Question: I have used one parent table that is table_body. One child table that is sub_table(as i would like to place this sub_table inside a PdfPCell in the parent table. ). I want to draw a line when a row is complete for the parent table as per my requirement. But, the issue is bottomborder for the subtable and for the general pdfPcell 'body_cell_bottomBorder' is not getting aligned in a single straight line.
'''
PdfPTable table_body = new PdfPTable(2); // main table
table_body.getDefaultCell().setBorder(Rectangle.NO_BORDER); // set border to none
table_body.setWidthPercentage(100.0f);
table_body.setWidths(new float[] {3.0f,1.0f,});
table_body.setSpacingBefore(6);
PdfPTable sub_table = new PdfPTable(1); // sub table
sub_table.getDefaultCell().setBorder(Rectangle.NO_BORDER); // set border to none
body_cell_bottomBorder.setPhrase(new Phrase("Example",font_body)); // this cell has the bottom border only
Image image = Image.getInstance(BarCode.createBarcode("example"));
body_cell = new PdfPCell(image, true); // this cell has no border at all
body_cell.setBorder(Rectangle.NO_BORDER);
sub_table.addCell(body_cell); // added one row in the sub table
sub_table.addCell(body_cell_bottomBorder); // added second row in the sub table and also want a bottom border
table_body.addCell(sub_table); // added subtable into the parent table pdfpcell
body_cell_bottomBorder.setPhrase(new Phrase(RPL,font_body)); // now adding second column value in parent table pdfPcell and want a bottom border only
table_body.addCell(body_cell_bottomBorder); // added to the parent table
'''
Problem is these two cells of parent table do not make a complete single straight line which i want.

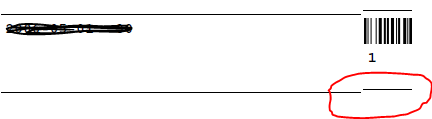
Answer: One way:
- 'PdfPTable''PdfPCell''Rectangle.NO_BORDER'- 'PdfPCell''PdfPTable'
Example in C#, since this question is tagged w/'itextsharp':
'''
string text = "0000";
int topBottomBorder = Rectangle.BOTTOM_BORDER | Rectangle.TOP_BORDER;
using (Document document = new Document()) {
PdfWriter writer = PdfWriter.GetInstance(document, STREAM);
document.Open();
PdfPTable parentTable = new PdfPTable(2);
PdfPCell cell = new PdfPCell() {
Phrase = new Phrase(text), Border = topBottomBorder
};
parentTable.AddCell(cell);
// in 'child' PdfPTable *ALL* PdfPCells set *WITH NO* border
PdfPTable childTable = new PdfPTable(1);
childTable.AddCell(new PdfPCell
(
(new BarcodeQRCode(text, 1, 1, null)).GetImage()
)
{ Border = Rectangle.NO_BORDER, PaddingTop = 1 }
);
childTable.AddCell(new PdfPCell() { // row 2
Border = Rectangle.NO_BORDER, Phrase = new Phrase(text)
});
// 1. wrap childTable in PdfPCell and set top & bottom borders
PdfPCell childTableCell = new PdfPCell(childTable) {
Border = topBottomBorder
};
// 2. add to main PdfPTable
parentTable.AddCell(childTableCell);
document.Add(parentTable);
}
'''
Result: